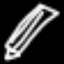
Label: pencil